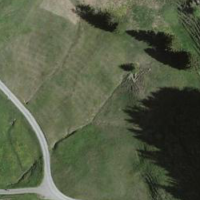
EUNIS habitat code: 25
Species observed at this site:
Succisa pratensis